Aerial crown-view tile of a tropical tree (Barro Colorado Island, Panama), acquired 20241216:
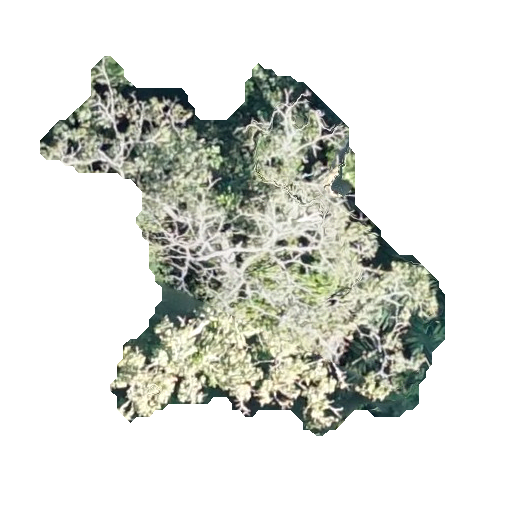
Species: Ceiba pentandra
GBIF accepted scientific name: Ceiba pentandra
Crown area: 127.434 m²